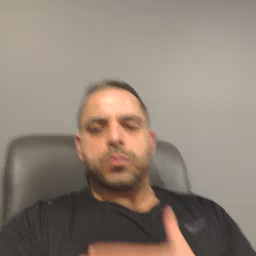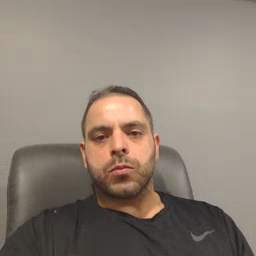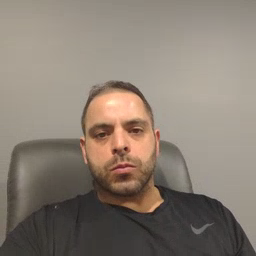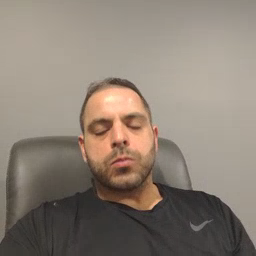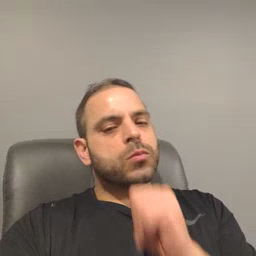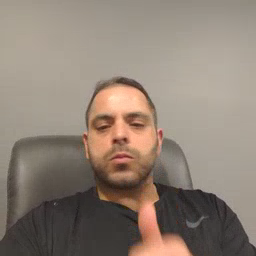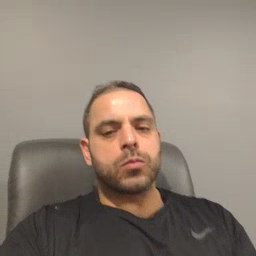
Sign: not